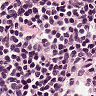
Metastatic tissue present: no